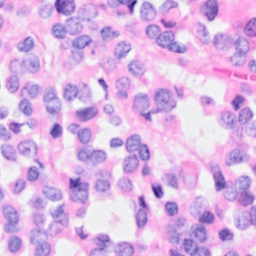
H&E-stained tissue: Breast